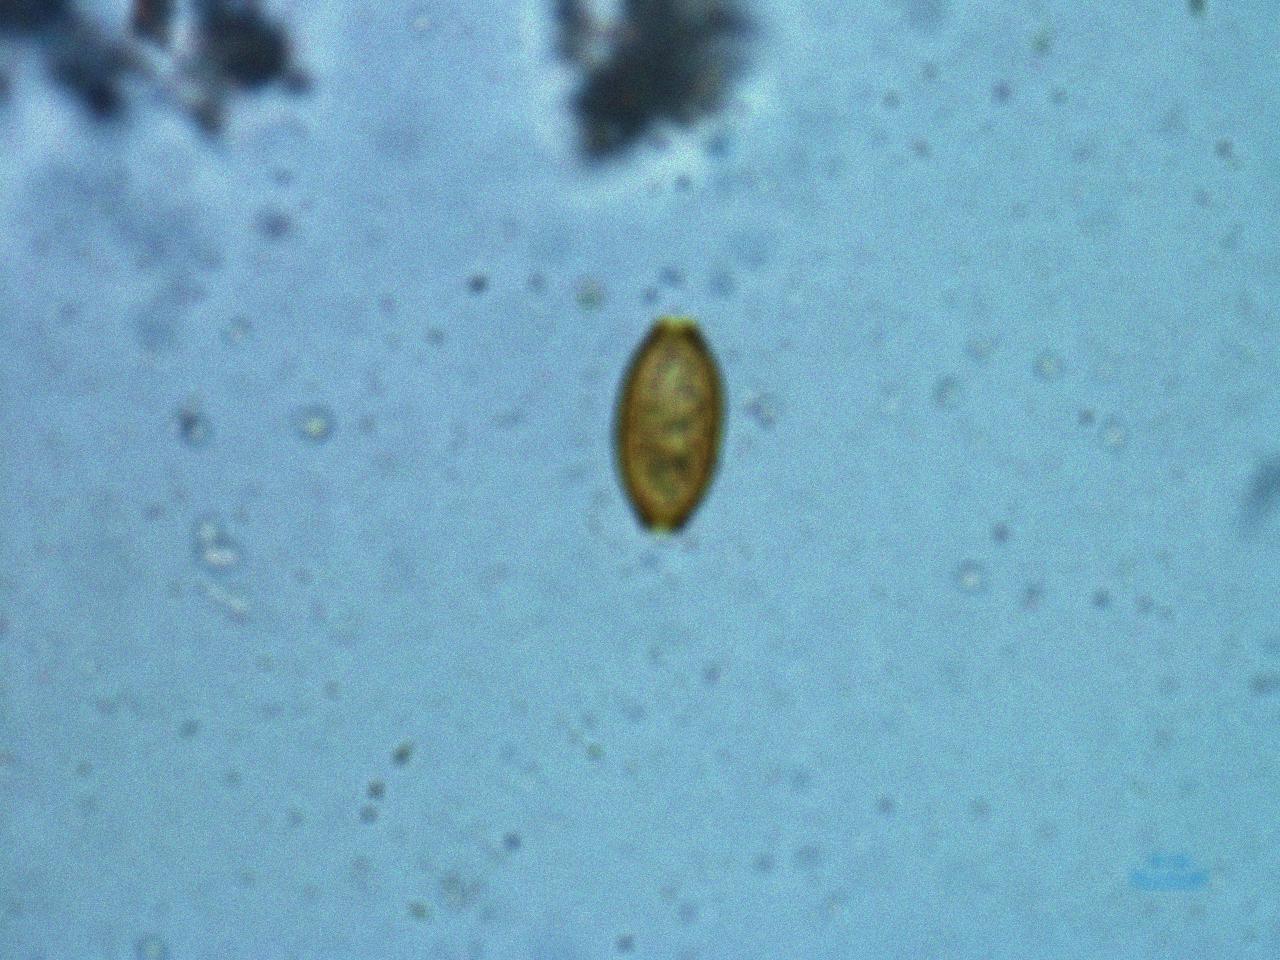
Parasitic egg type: Trichuris trichiura